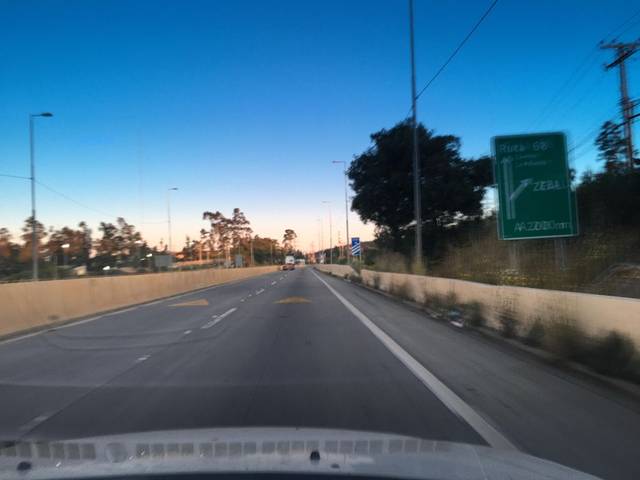
Region: Chile
Coordinates: -33.068, -71.633